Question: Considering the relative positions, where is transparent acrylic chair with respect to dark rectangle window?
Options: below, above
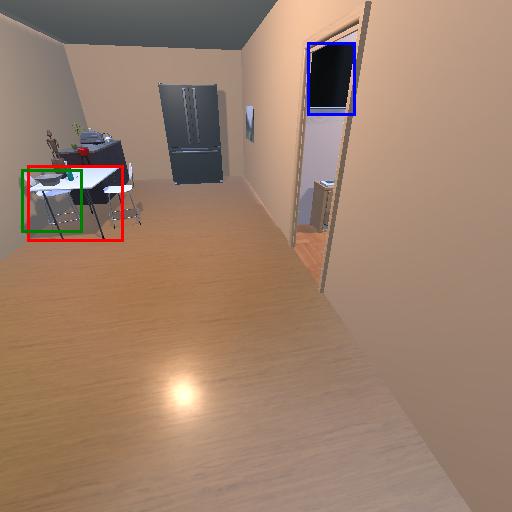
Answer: below